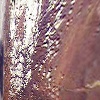
Label: land